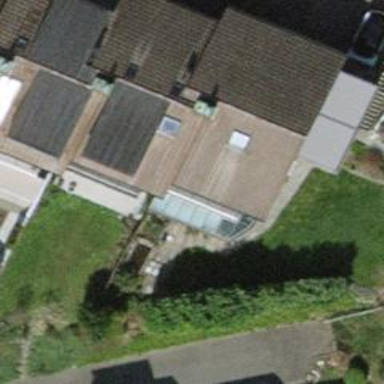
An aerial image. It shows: Terrace building.